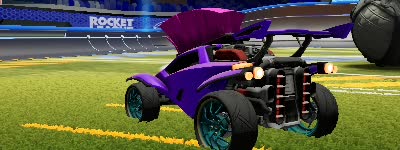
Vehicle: octane